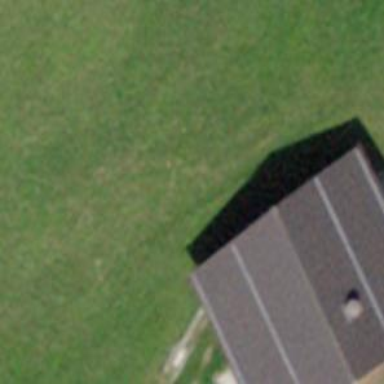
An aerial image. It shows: Barn.